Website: lowes
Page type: cart
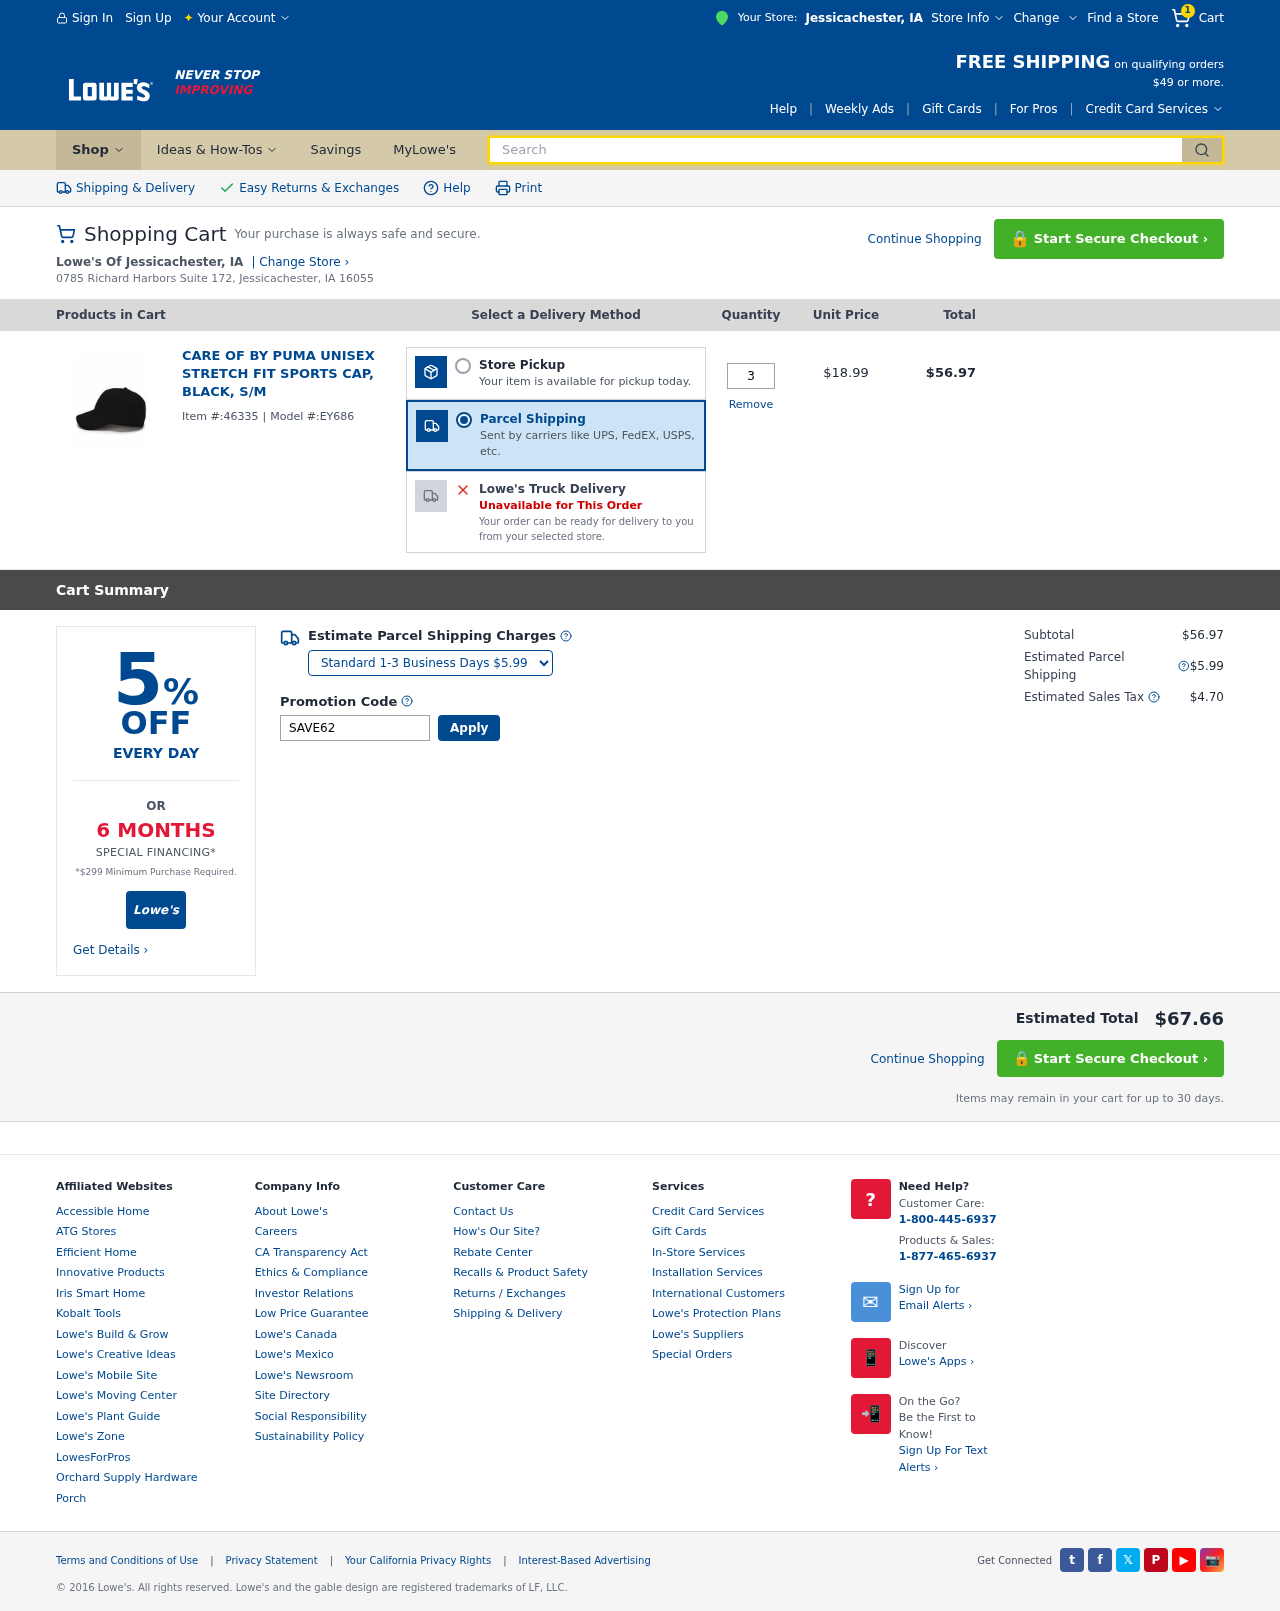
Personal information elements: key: PII_CITY
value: Jessicachester
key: PII_STATE_ABBR
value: IA
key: PII_STREET
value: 0785 Richard Harbors Suite 172
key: PII_CITY_STATE_ZIP
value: Jessicachester, IA 16055
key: PII_PROMO_CODE
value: SAVE62
Product elements: key: PRODUCT1_NAME
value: CARE OF by PUMA Unisex Stretch Fit Sports Cap, Black, S/M
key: PRODUCT1_PRICE
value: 18.99
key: PRODUCT1_QUANTITY
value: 3
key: PRODUCT1_ITEM_ID
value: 46335
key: PRODUCT1_MODEL_ID
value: EY686
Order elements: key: ORDER_NUM_ITEMS
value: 1
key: ORDER_ITEM_TOTAL
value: $56.97
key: ORDER_SUBTOTAL
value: $56.97
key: ORDER_SHIPPING_COST
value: $5.99
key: ORDER_TAX
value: $4.70
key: ORDER_TOTAL
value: $67.66
Search elements: key: HEADER_SEARCH
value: Search